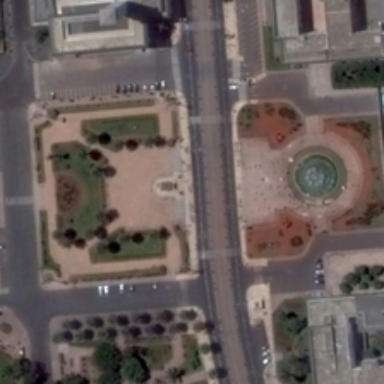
Several buildings are near a square .